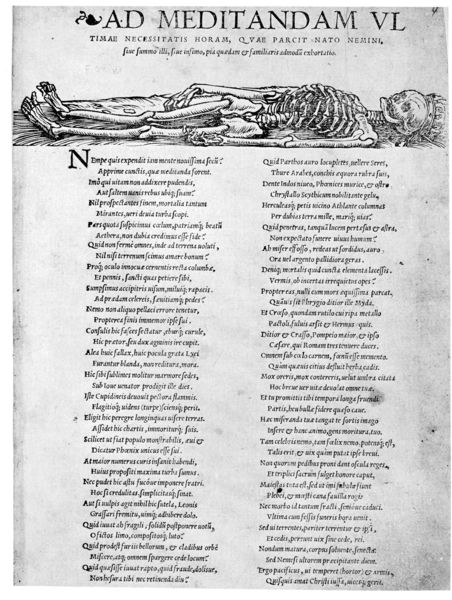
Titel: AD MEDITANDAM VLTIMAE NECESSITATIS HORAM
Standort: Zürich.
Institution: Wickiana
Schlagwörter: feder, flügel, hand, kopf, schatten, vogel, weiß, finger, licht, schwarz, zeichnung, arm, arme, gefieder, leiche, mensch, schädel, tod, tot, toter, hände, erde, boden, auge, haare, blatt, krone, beine, schwanz, füße, schrift, papier, liegen, schnabel, studie, grafik, graphik, vergilbt, spalten, könig, ad, liegend, foto, knochen, unbekleidet, buch, fuss, linie, rippen, wirbel, wirbelsäule, barfuß, becken, druck, schwarzweiss, stich, titel, seite, illustration, text, zeitung, buchstabe, buchstaben, initiale, überschrift, worte, herrscher, kopie, namen, buchdruck, buchseite, pergament, gebiss, skelett, kiefer, leichnam, gedicht, kralle, zeilen, totenschädel, brustkorb, gezeichnet, strophen, verse, gerippe, latein, lateinisch, rippe, wörter, gebeine, druckschrift, majuskel, seriendruck, vers, meditation, aufzählung, letzte, stunde, abhandlung, reim, zweispaltig, n, ad meditandam, meditandam, vl, horam, geschriben, ad meditand am vl